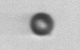
Label: bead